Question: I have an image of clouds in a full-width '<div>' element. No matter the device, I want to animate the clouds so that they move left to right in an infinite loop, and when the edge of the image is reached, the image starts again.
How would I accomplish this?
(Here is the image of the clouds; note that the left edge height matches the right edge height)

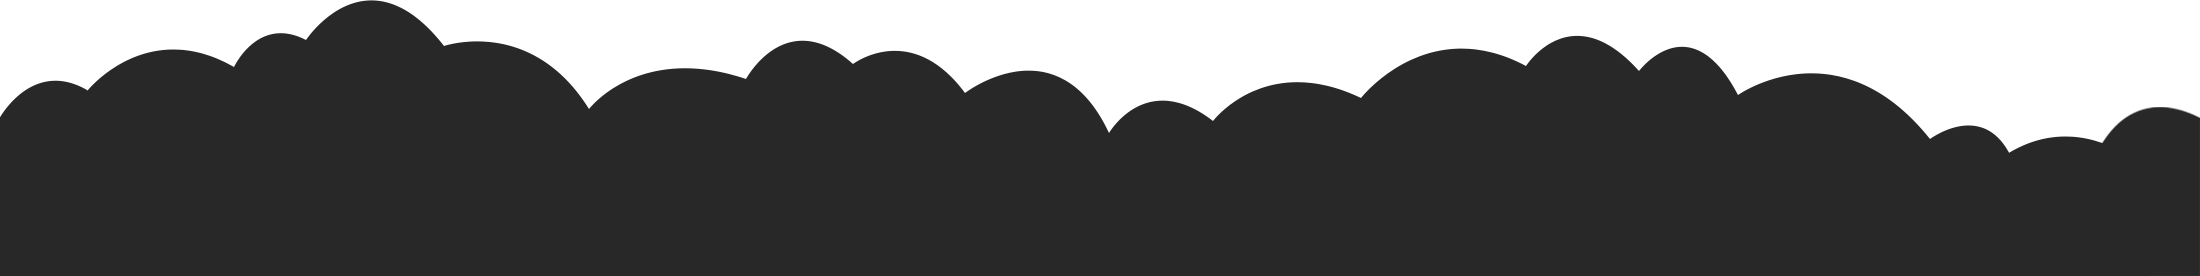
Answer: '''
*{
margin:0;
padding:0;
}
@keyframes ani{
0%{background-position: 0 0;}
100%{background-position: 100vw 0;}
}
div{
background:url(http://i.stack.imgur.com/iofJk.png) repeat-x 0 / 100% auto;
height:500px; /* this value is not important, just not zero */
animation: ani 10s linear infinite ;
}
'''
'''
<div></div>
'''